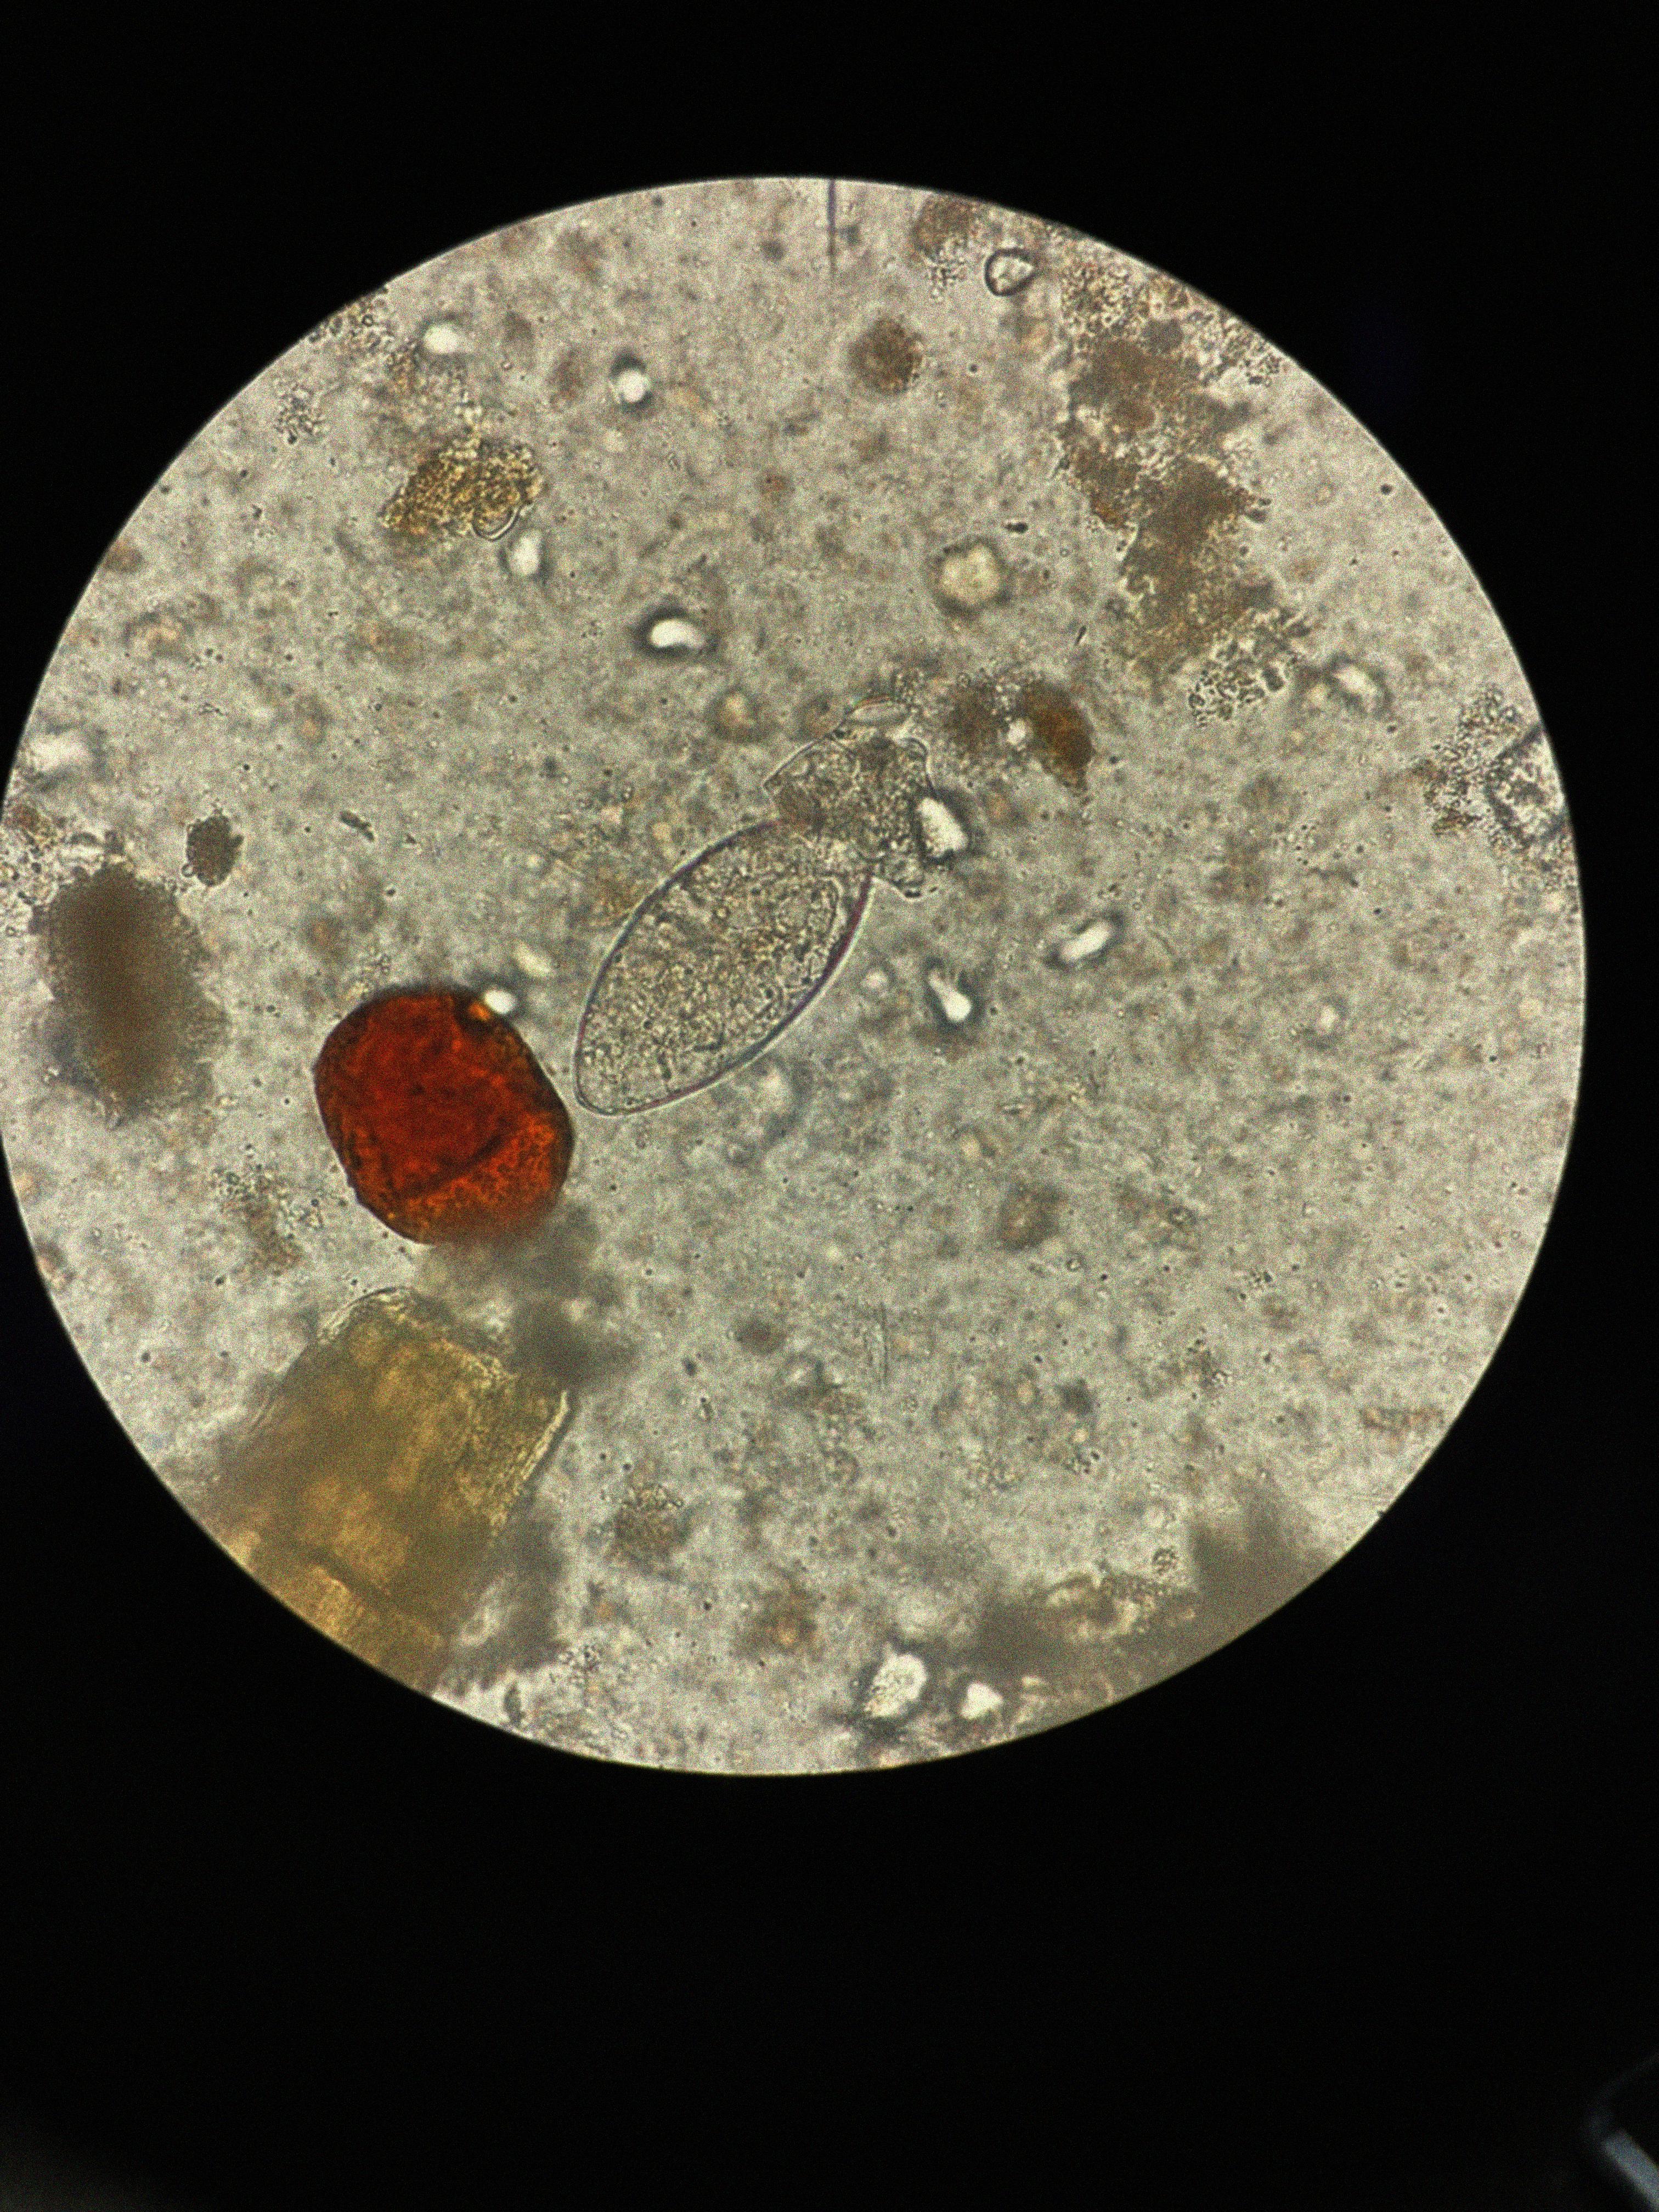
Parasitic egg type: Fasciolopsis buski